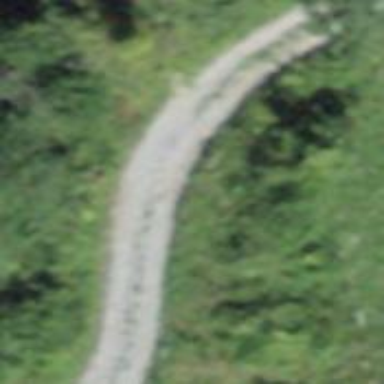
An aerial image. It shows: Unpaved track with grade2 surface.